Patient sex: M
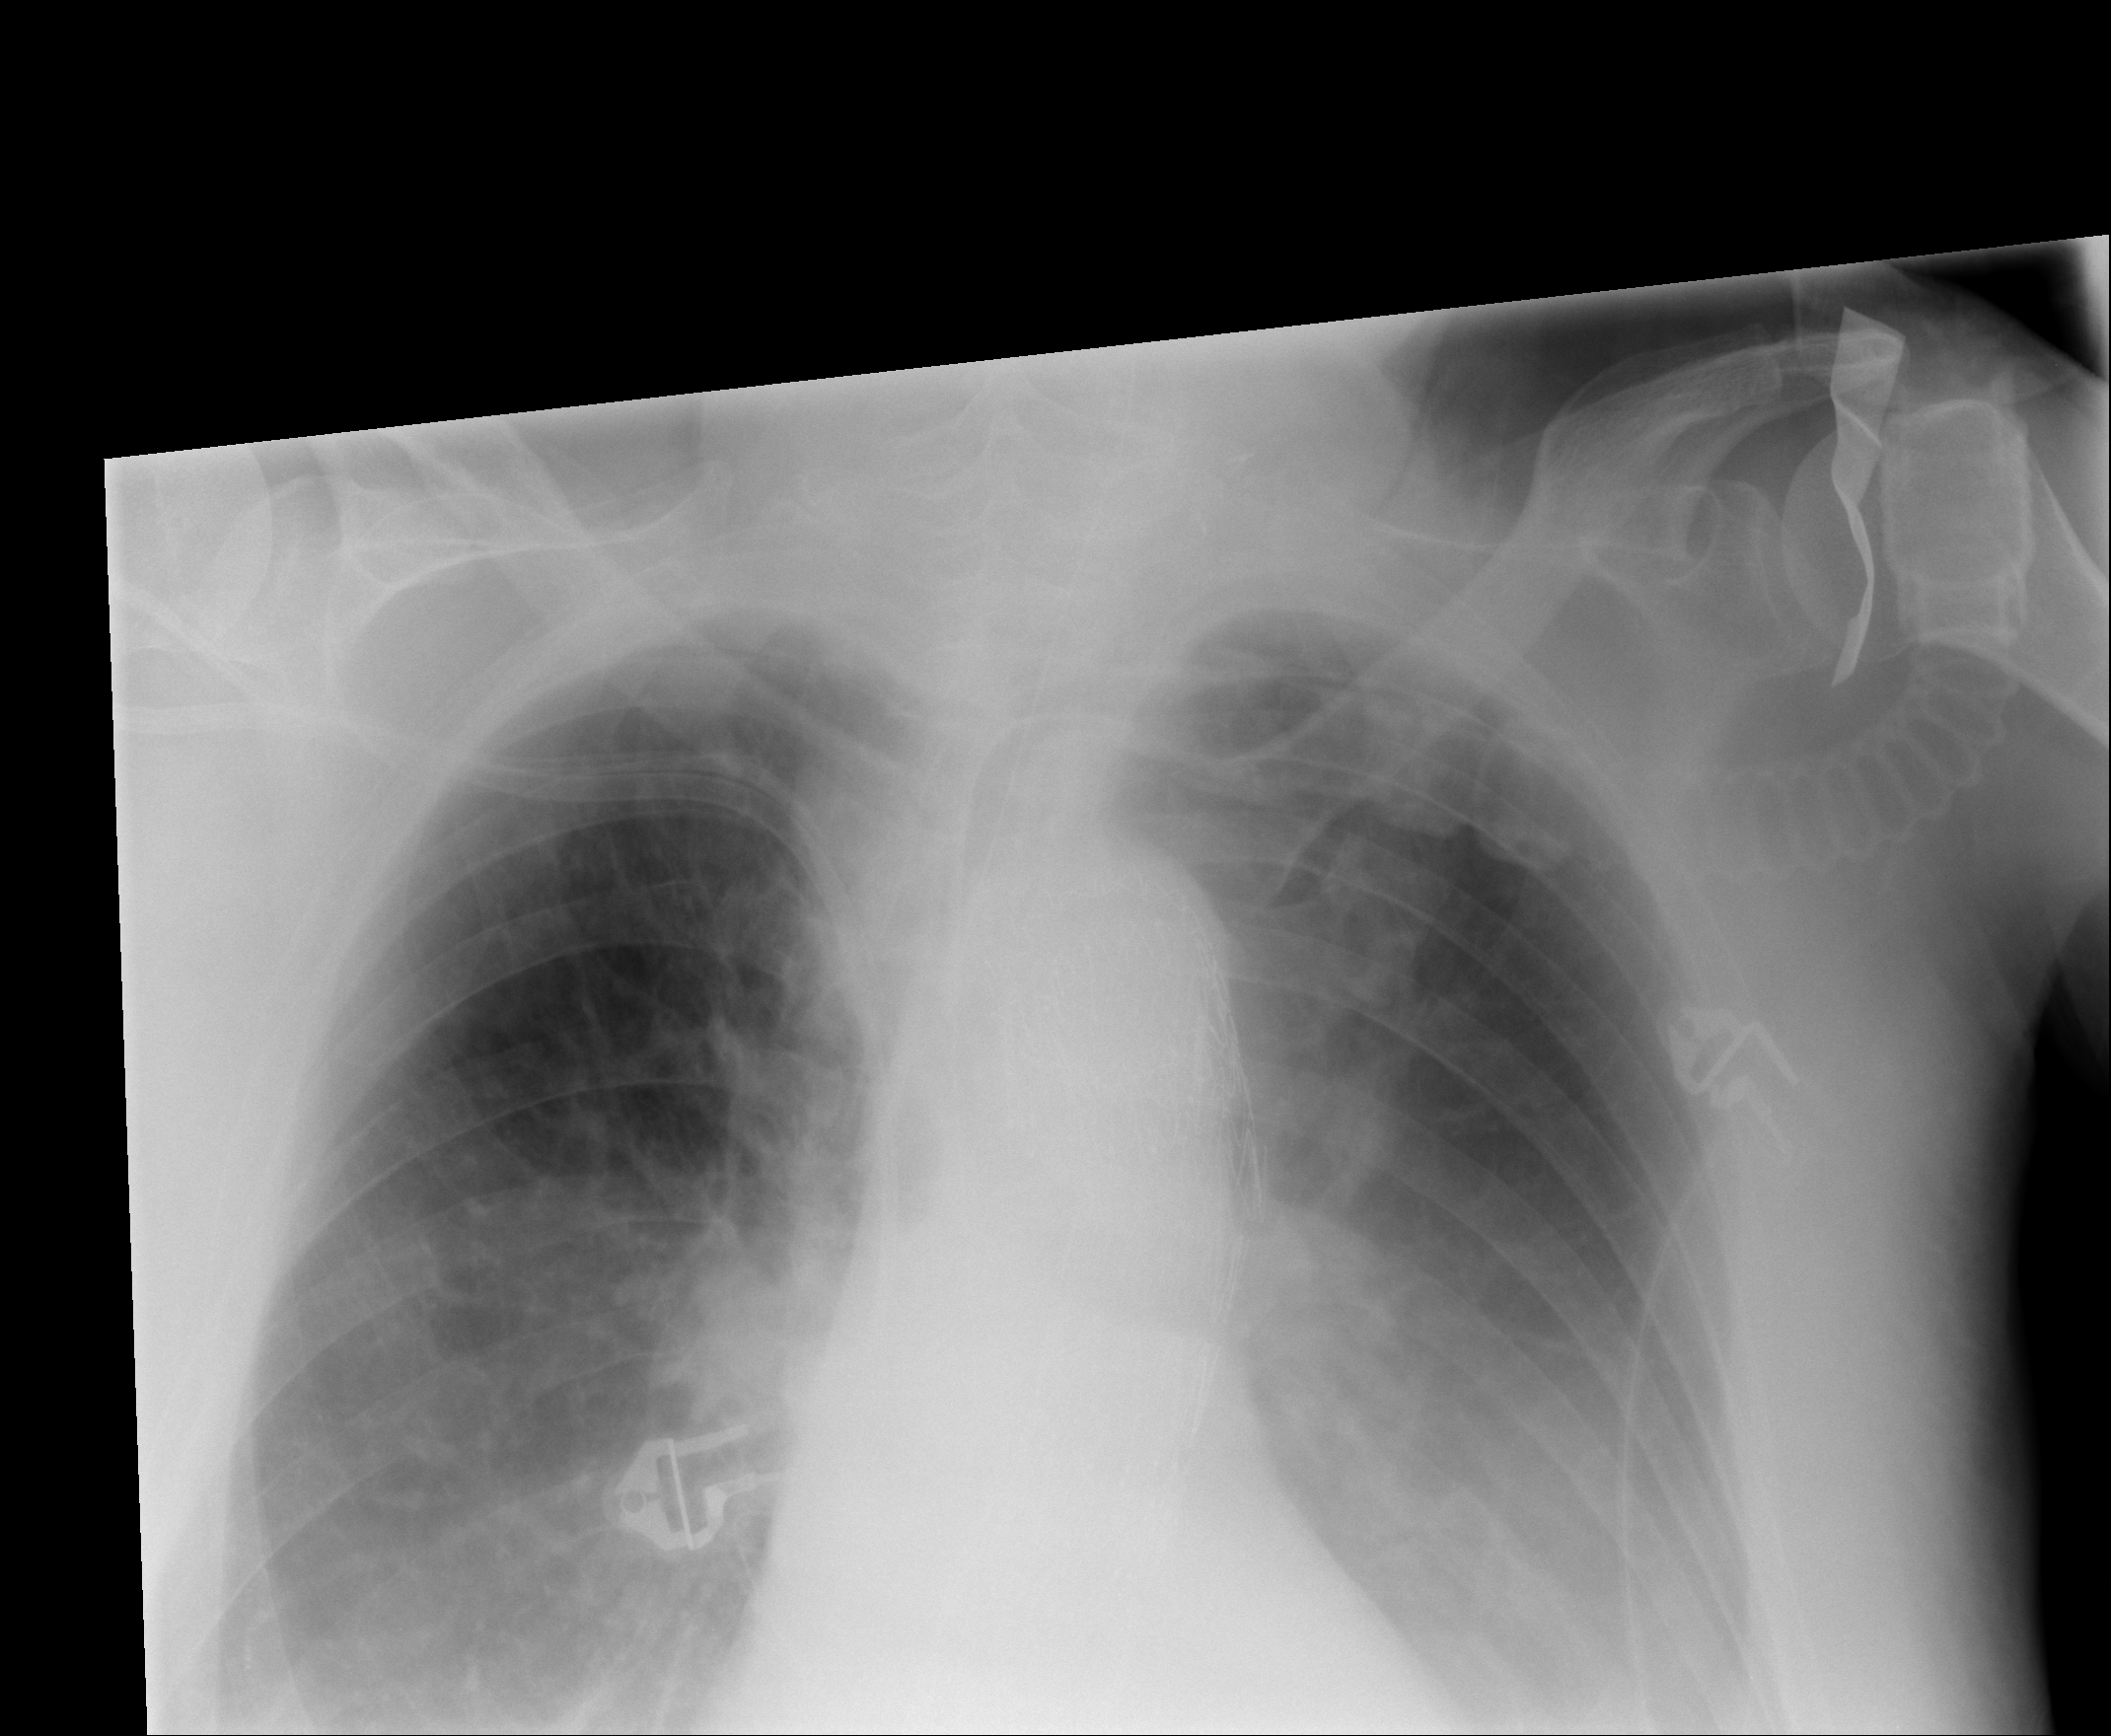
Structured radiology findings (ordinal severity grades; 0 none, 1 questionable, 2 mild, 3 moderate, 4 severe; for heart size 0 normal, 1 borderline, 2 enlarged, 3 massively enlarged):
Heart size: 1
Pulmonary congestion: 0
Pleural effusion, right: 0
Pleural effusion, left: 2
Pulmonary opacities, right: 0
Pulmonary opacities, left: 0
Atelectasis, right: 2
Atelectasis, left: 2